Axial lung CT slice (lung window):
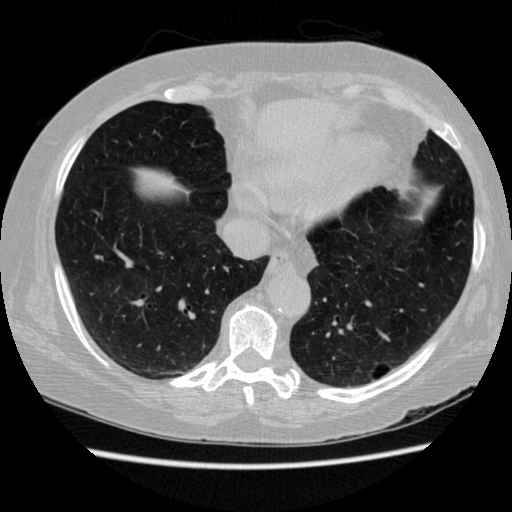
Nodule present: no